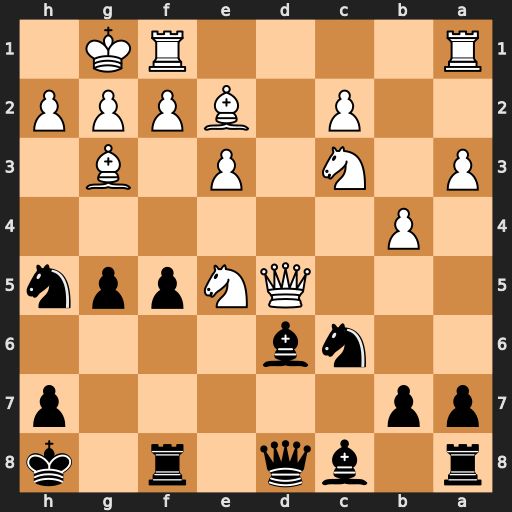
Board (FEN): r1bq1r1k/pp5p/2nb4/3QNppn/1P6/P1N1P1B1/2P1BPPP/R4RK1
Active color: b
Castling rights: -
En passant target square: -
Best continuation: Nxg3 Nf7+ Rxf7